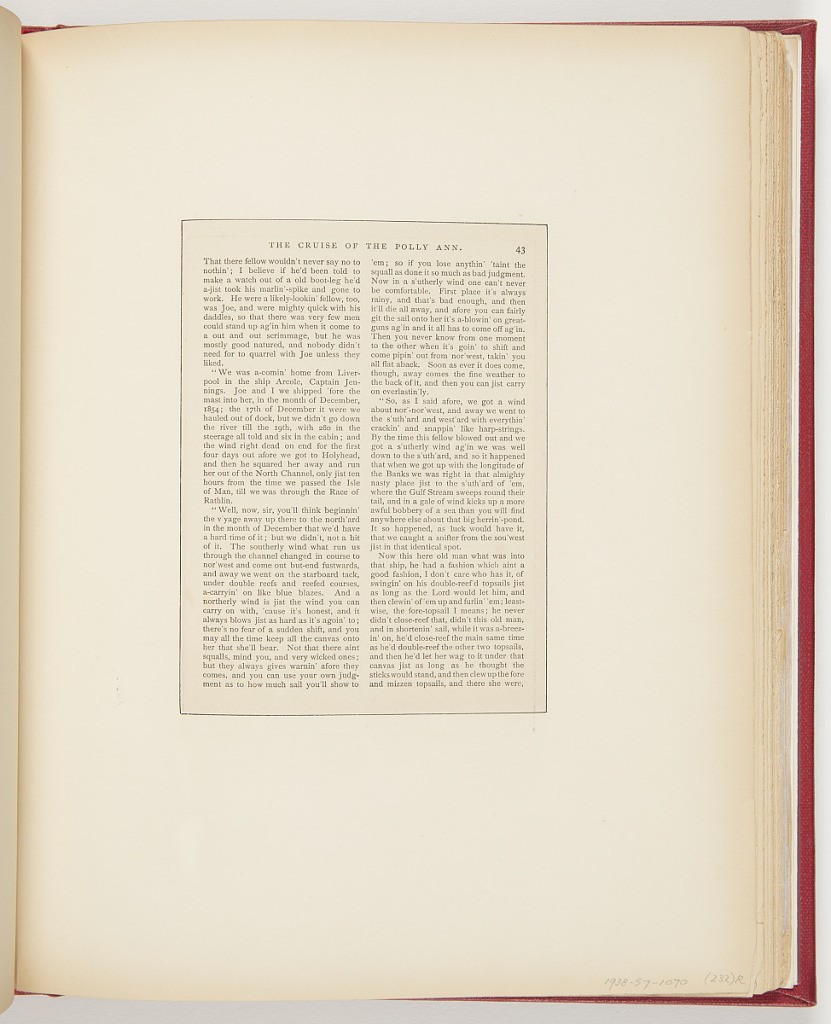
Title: The Cruise of the Polly Ann, of Gloucester
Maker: Frederick Stuart Church, American, 1842–1924
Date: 1878
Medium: Printed in black ink on paper
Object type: Ephemera
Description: Short story from "Archibald the Cat, and Other Sea Yarns," about a sailor's journey to Sandy Hook.